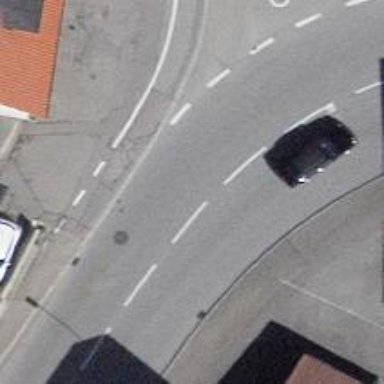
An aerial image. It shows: Asphalt road classified as primary highway.